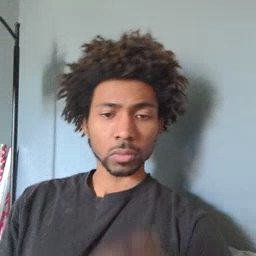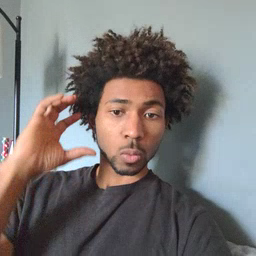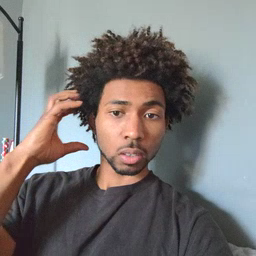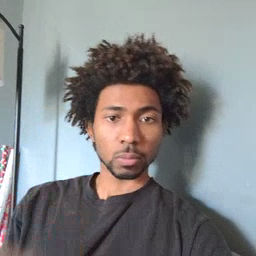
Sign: radio